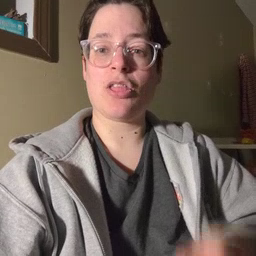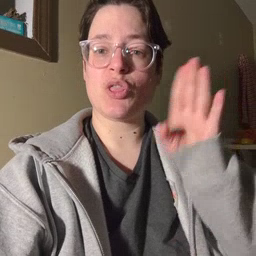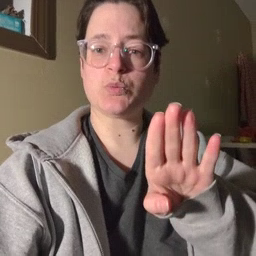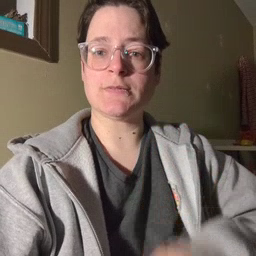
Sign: close